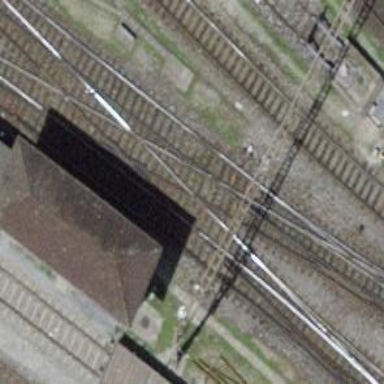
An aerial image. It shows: Railway yard with single rail track. The electrified track has contact line for power supply.